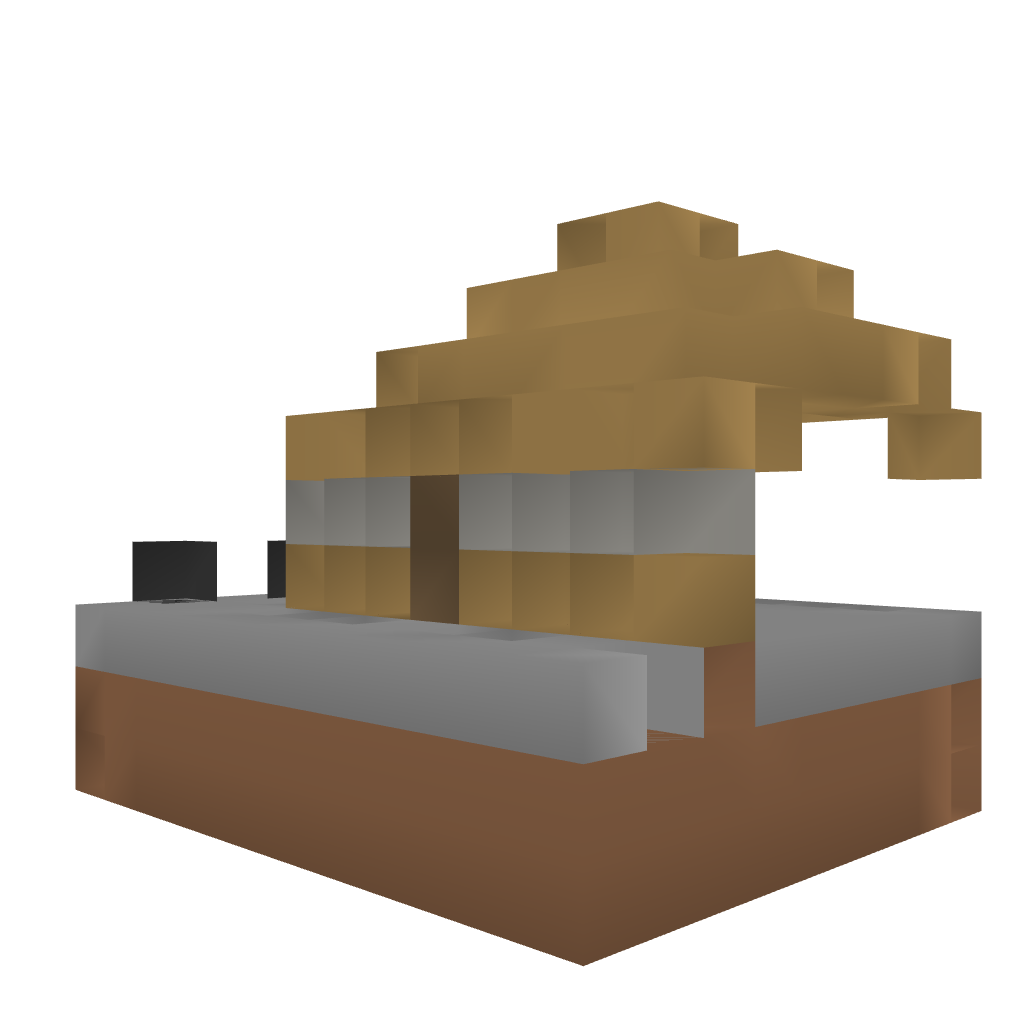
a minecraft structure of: super plain house